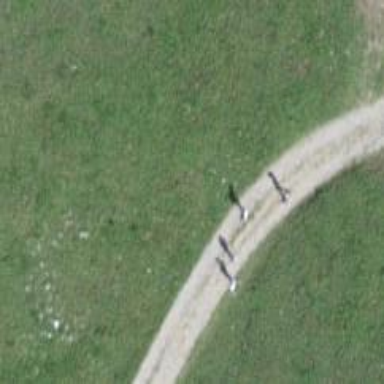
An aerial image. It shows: Excellent gravel track with grade3 quality.